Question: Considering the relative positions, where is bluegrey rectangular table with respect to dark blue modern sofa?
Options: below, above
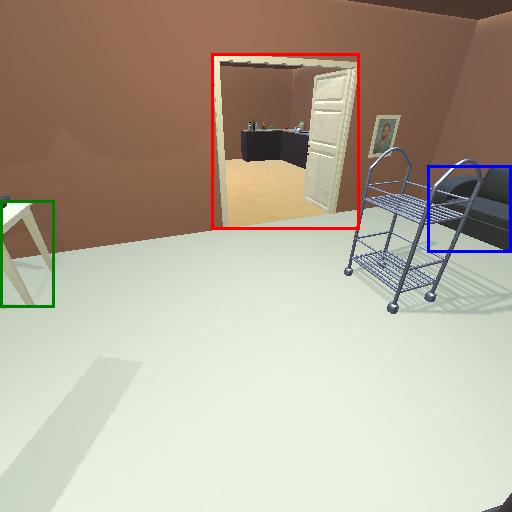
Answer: below